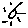
Label: sun